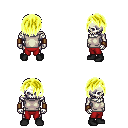
a pixel art fantasy rpg character, male body template, skeleton, white sleeveless shirt, red pants, gold bangs hairstyle, leather bracers, black shoes, four views (front, back, left, right), 2x2 character sprite sheet, small pixel art, hard edges, no anti-aliasing